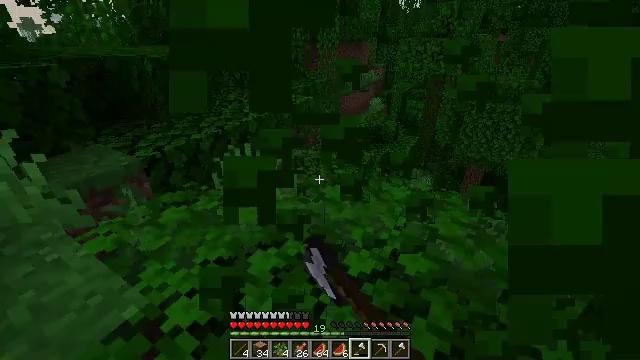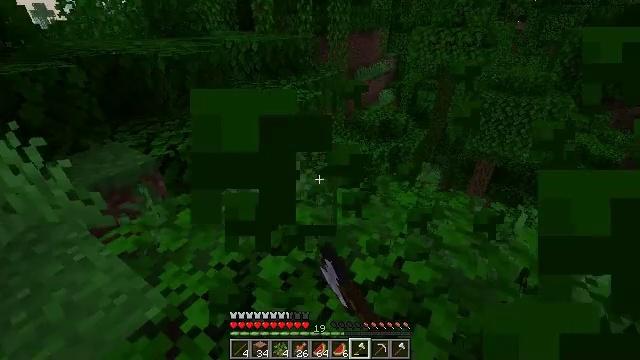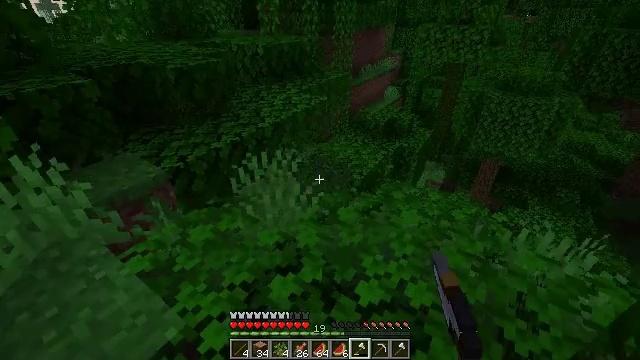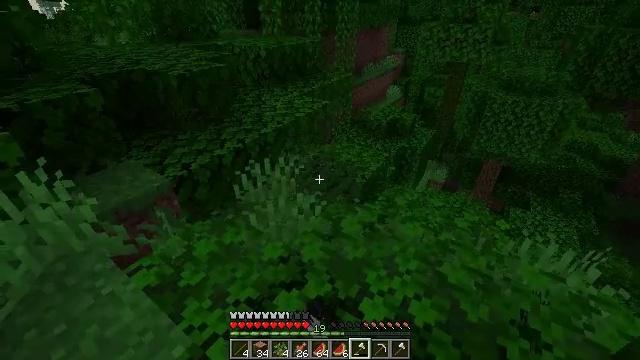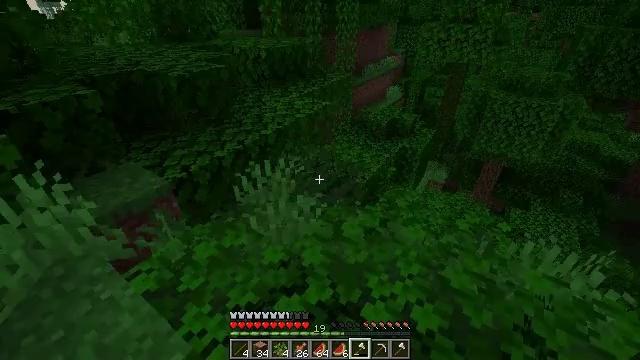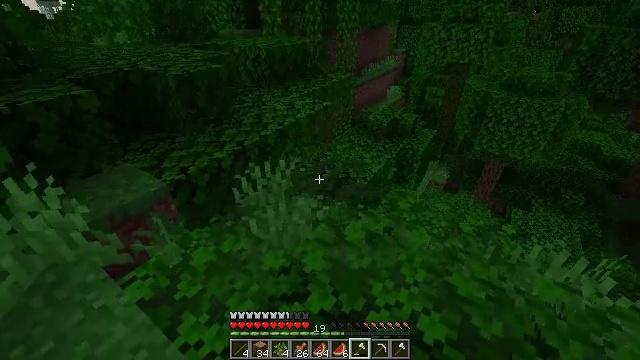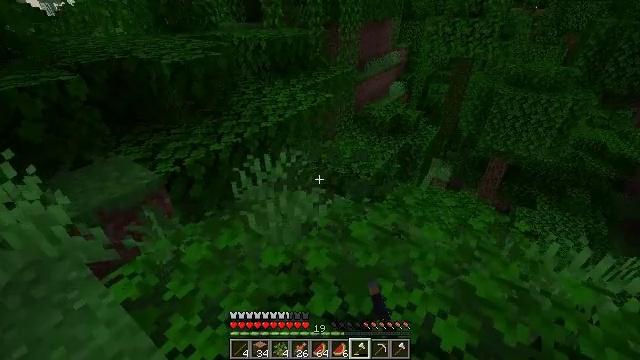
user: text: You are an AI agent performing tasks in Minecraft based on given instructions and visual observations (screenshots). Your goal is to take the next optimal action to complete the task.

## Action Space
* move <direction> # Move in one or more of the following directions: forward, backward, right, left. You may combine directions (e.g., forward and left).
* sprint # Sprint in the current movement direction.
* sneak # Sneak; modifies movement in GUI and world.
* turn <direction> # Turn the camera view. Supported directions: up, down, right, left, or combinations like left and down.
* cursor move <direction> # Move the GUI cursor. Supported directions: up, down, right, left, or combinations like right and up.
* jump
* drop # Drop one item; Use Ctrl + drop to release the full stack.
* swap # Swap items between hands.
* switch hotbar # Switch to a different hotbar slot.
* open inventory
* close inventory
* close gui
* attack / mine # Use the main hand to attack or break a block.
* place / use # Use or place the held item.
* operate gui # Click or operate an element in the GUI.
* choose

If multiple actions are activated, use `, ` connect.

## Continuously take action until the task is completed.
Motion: motion action
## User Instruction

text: Gather fern from the ground.
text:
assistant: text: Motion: move forward, turn left and down, attack / mine, jump
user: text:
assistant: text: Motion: move forward, turn down, attack / mine, jump
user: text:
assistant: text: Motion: move forward, attack / mine, jump
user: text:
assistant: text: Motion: move forward, attack / mine
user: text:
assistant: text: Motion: move forward, attack / mine
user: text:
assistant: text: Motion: attack / mine
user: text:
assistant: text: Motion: attack / mine